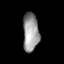
Tissue: lung
Cell type: T cells
Senescence score: 0.2308
Nuclear area (px): 600
Mean DAPI intensity: 153.782